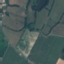
Land use / land cover class: Pasture